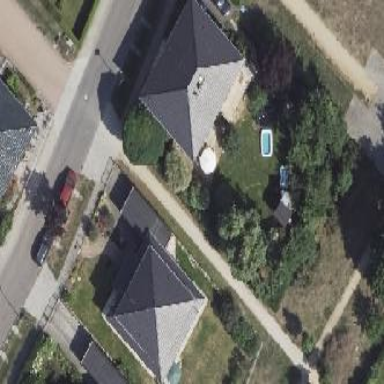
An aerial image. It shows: Detached building with hipped roof shape.